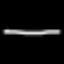
Label: line